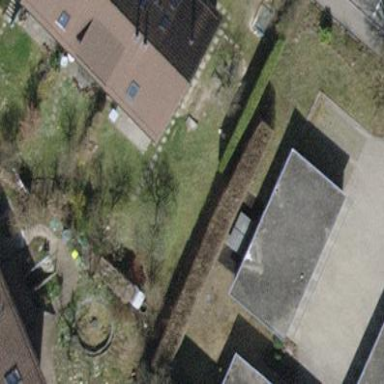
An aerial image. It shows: Gabled roof house.